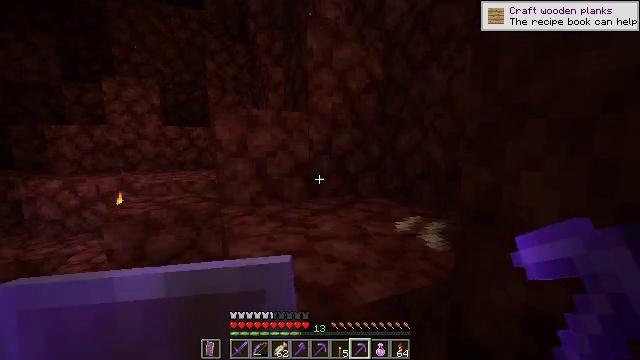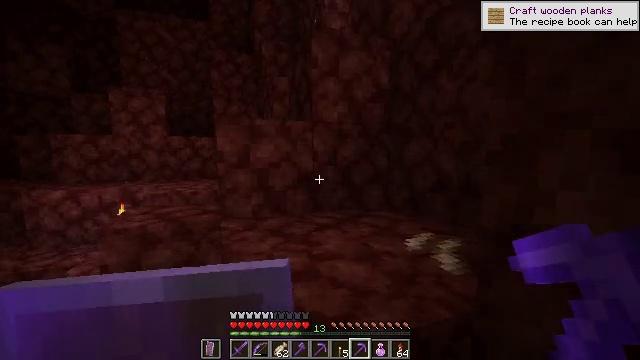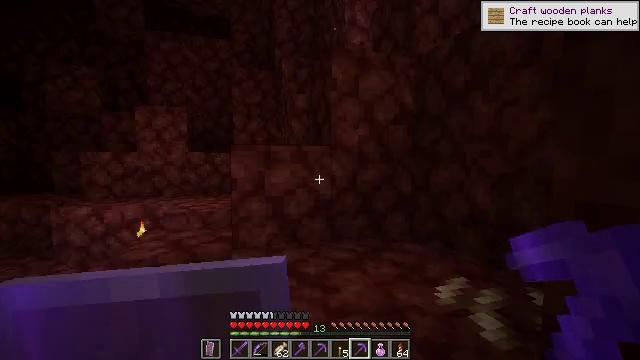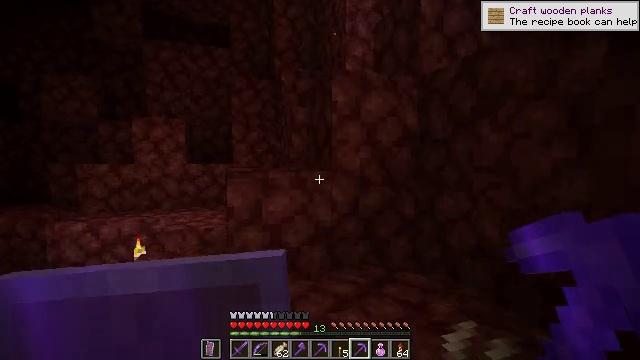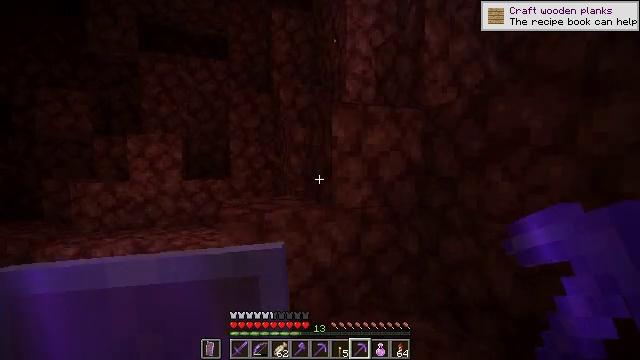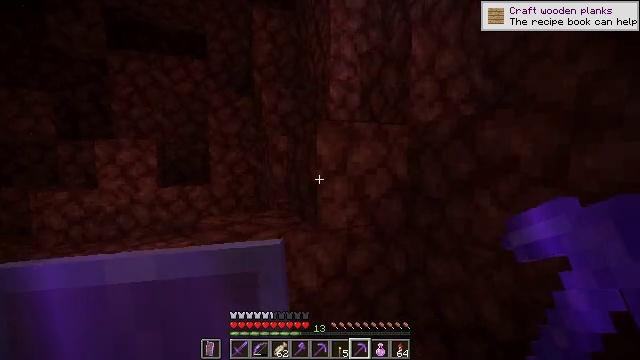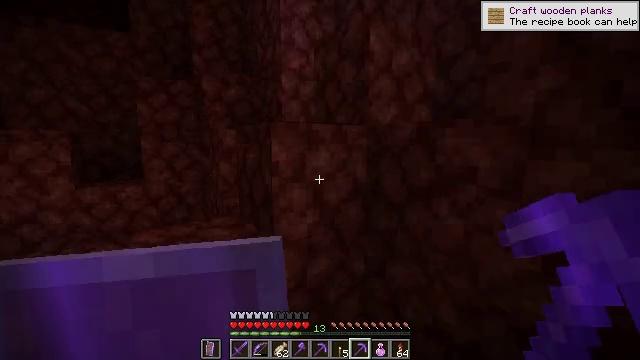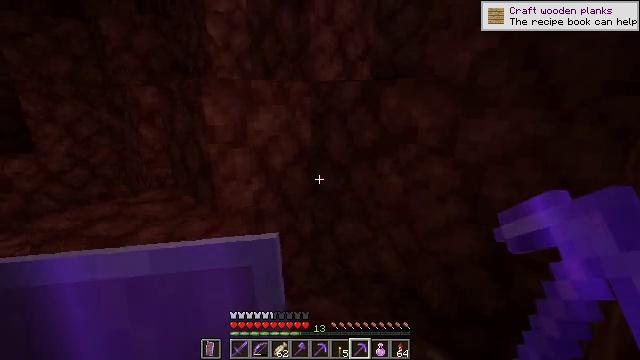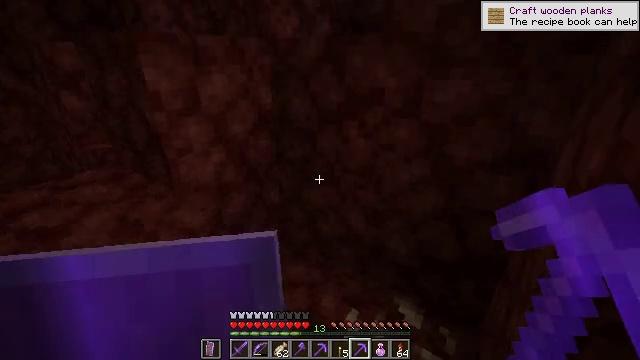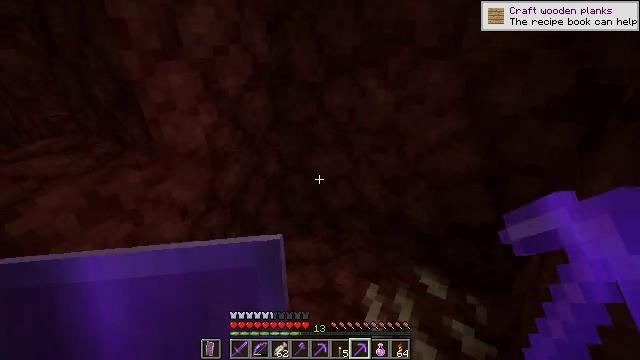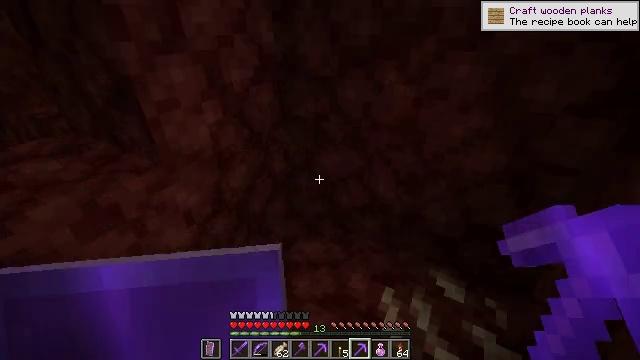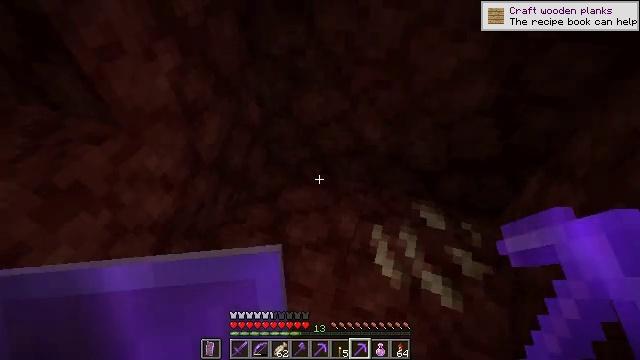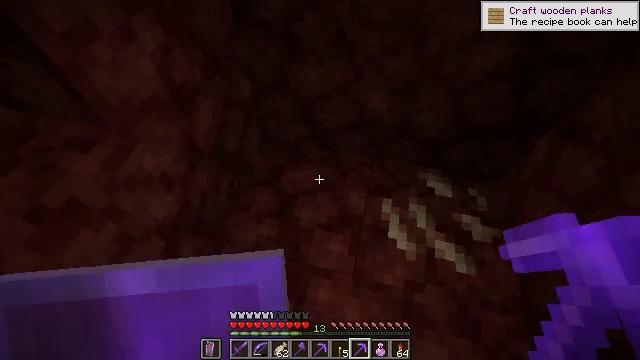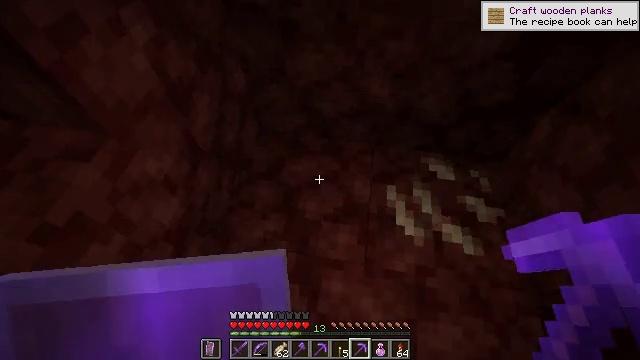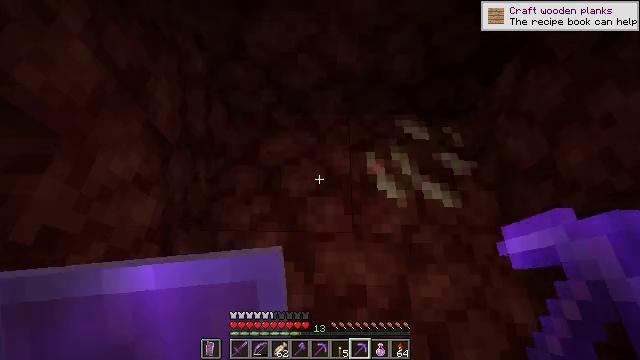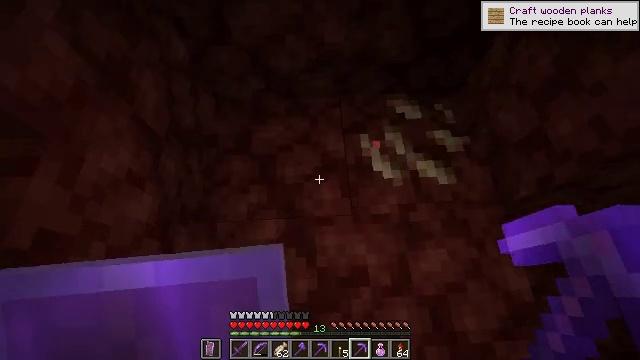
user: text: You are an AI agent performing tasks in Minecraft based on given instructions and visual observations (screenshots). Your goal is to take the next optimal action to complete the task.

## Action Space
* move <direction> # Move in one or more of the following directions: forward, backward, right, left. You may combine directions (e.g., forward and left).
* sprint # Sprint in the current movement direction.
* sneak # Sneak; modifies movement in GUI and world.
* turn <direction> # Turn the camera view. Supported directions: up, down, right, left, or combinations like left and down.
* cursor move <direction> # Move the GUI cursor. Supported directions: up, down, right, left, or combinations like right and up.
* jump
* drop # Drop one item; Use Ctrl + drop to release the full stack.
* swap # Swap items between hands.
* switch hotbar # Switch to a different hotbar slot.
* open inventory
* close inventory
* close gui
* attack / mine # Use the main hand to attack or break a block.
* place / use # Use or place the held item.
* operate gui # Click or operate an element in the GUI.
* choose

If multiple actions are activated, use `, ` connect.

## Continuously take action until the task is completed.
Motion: motion action
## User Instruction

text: Extract nether quartz by breaking the ore.
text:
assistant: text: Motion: move forward, turn left and up
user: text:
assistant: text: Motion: move forward, turn left and up, jump
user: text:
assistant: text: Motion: move forward, jump
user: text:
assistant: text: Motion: move forward, jump
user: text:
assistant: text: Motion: move forward and move left, turn right
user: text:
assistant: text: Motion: move forward and move left, turn right and down
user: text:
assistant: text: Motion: move forward and move left, turn right and down
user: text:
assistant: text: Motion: move forward and move left, turn right and down
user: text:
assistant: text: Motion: move forward and move left, turn right and down
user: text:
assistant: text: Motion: move forward and move left, turn right and down
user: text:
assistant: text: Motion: move forward and move left, turn right and down
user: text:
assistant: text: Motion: turn right and down
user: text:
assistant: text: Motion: turn right and down
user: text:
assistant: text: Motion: turn right and down
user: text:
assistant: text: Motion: turn right and down
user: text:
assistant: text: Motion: turn right and down
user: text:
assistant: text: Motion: turn right and down
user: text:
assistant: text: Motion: turn right and down
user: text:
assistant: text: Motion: turn right
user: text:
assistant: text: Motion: turn right and up
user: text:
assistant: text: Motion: move forward, turn up
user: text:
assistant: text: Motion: move forward
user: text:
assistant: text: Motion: move forward, turn left
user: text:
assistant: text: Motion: move forward, turn left and down
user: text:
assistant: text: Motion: move forward, turn left and down
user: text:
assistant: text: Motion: turn down
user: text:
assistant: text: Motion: turn down
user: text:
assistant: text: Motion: no_op
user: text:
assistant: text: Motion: attack / mine
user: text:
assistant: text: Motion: attack / mine